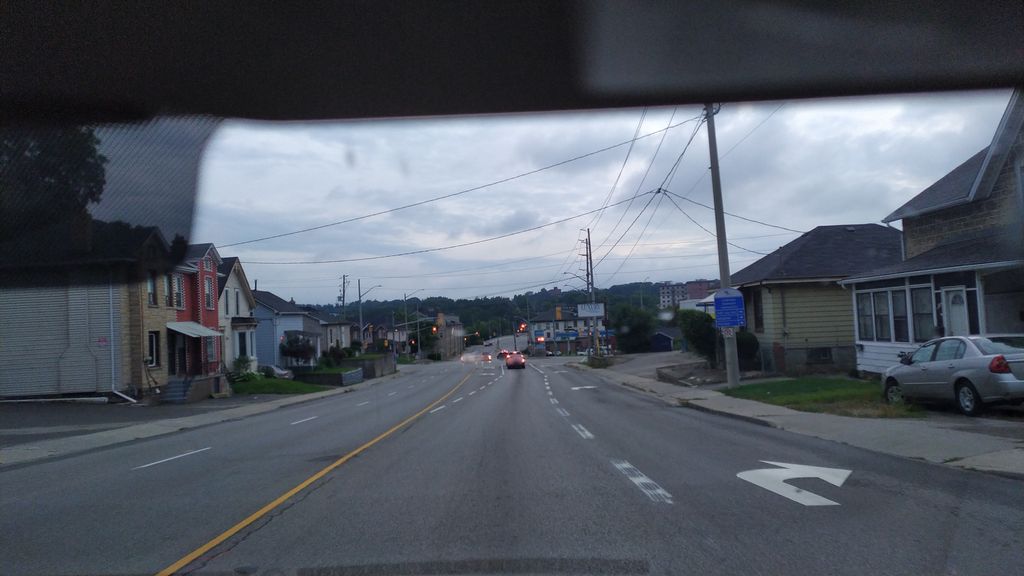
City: kitchener-waterloo